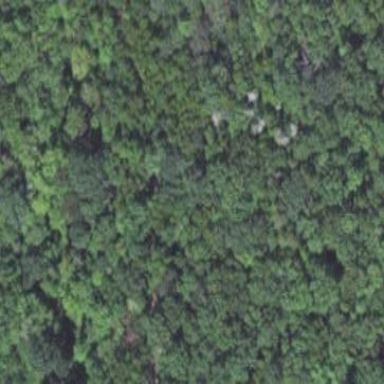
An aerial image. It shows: Mixed woodland with various types of leaves.